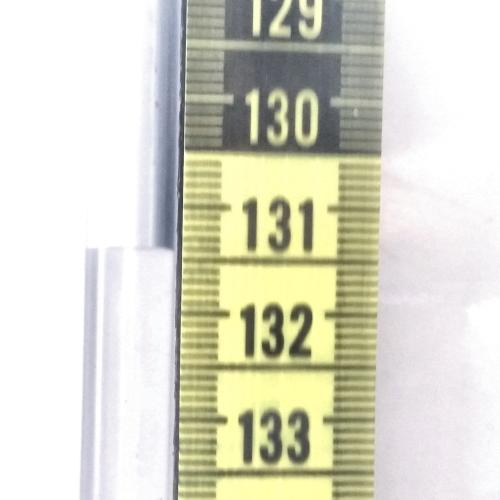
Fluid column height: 131.4 cm